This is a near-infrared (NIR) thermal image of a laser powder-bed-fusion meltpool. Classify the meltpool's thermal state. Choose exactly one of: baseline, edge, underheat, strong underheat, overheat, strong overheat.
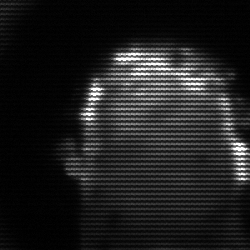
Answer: baseline